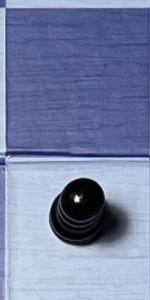
Label: Pawn_Black